Question: In interface builder there is a control in the struts and springs inspector that is labeled origin. What does this do and why does changing it for one object change it for ALL objects?

As far as I can tell it doesn't have any real effect on the frame rectangle origin as the name implies. Let me explain:
Selecting a UILabel and changing the origin to be at the top right as in the photo above puts the frame origin at the point (280,11). However, in code, when you actually ask the frame for it's origin it is given as (211,11) which corresponds to the top left corner of the frame. Therefore, changing the frame origin in interface builder appears to do absolutely nothing! What is going on here?!
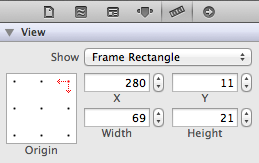
Answer: It does nothing unless you're editing the fields immediately adjacent to it. You'll note that the X and Y coordinates change depending on the anchor point you select for it; that's meant to make it easier for you to align the object by its center or edge.
The reason it changes for all objects is that it doesn't actually affect anything about the object itself; the "real" coordinate system remains the same regardless of the displayed X and Y values there.
On OS X, as Nathan says, the coordinate system has its origin at the bottom left and its coordinates increase up and to the right; on iOS, the origin is at the top left, and its coordinates increase to the bottom and right.